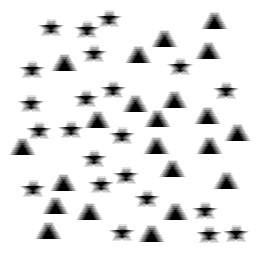
Squares: 0
Triangles: 22
Stars: 22
Total shapes: 44